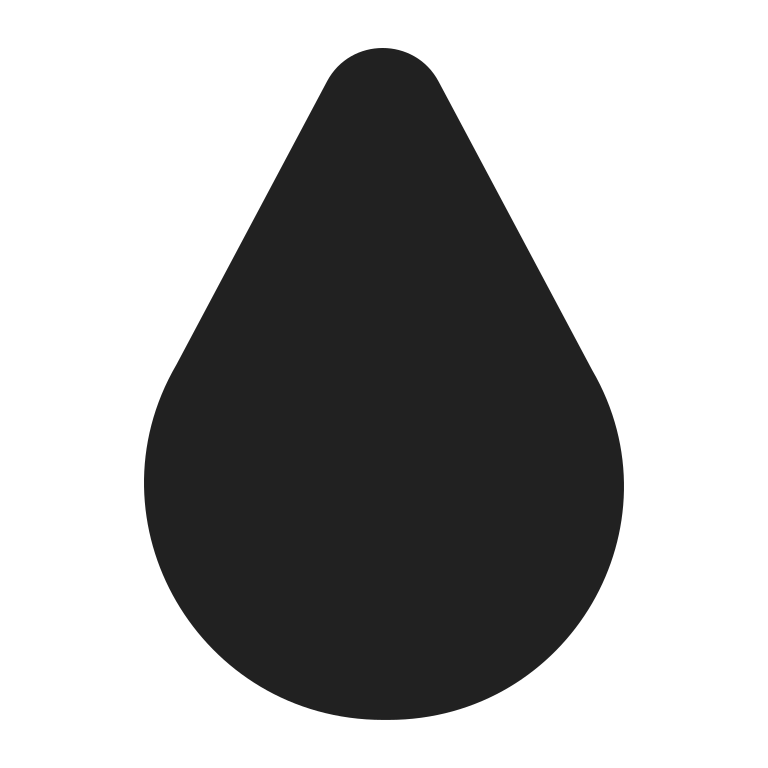
droplet high contrast